Interaction volume radius: 10 \u00c5
Interaction volume height: 20 \u00c5
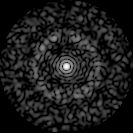
Disorder parameter: 0.8029